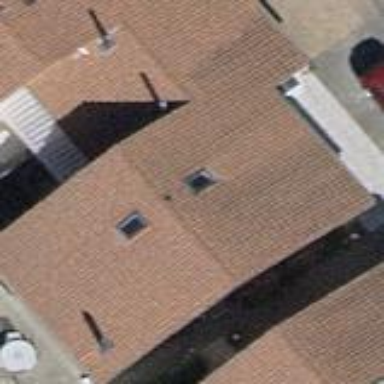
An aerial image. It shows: Semidetached house.